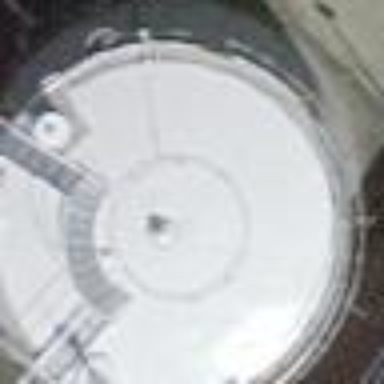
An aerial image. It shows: Building with storage tank.